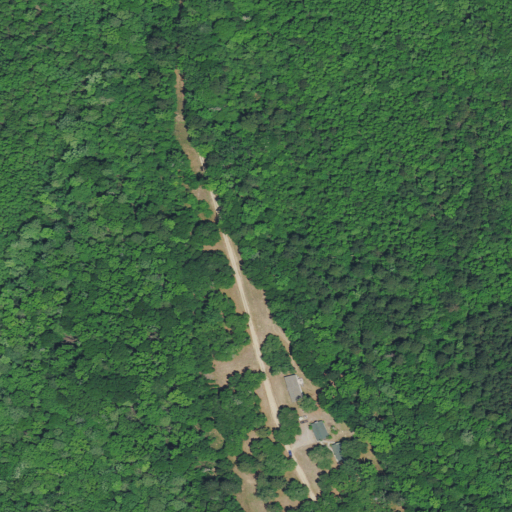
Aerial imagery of mountain in South Carolina named Stevens Hill containing woody wetlands, open development, and evergreen forest